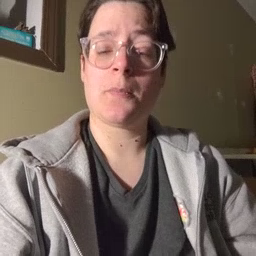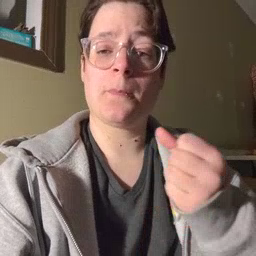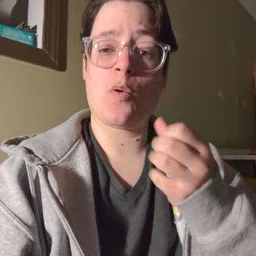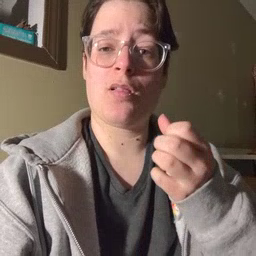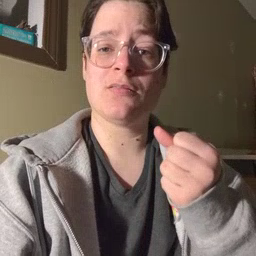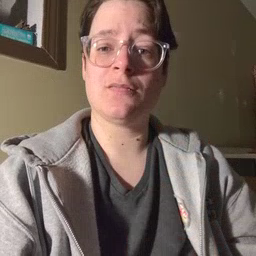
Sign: milk